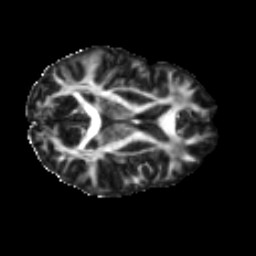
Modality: FA
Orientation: axial
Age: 34
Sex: female
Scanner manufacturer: ge
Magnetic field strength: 3 T
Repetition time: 7.8 s
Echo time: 0.0606 s